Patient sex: M
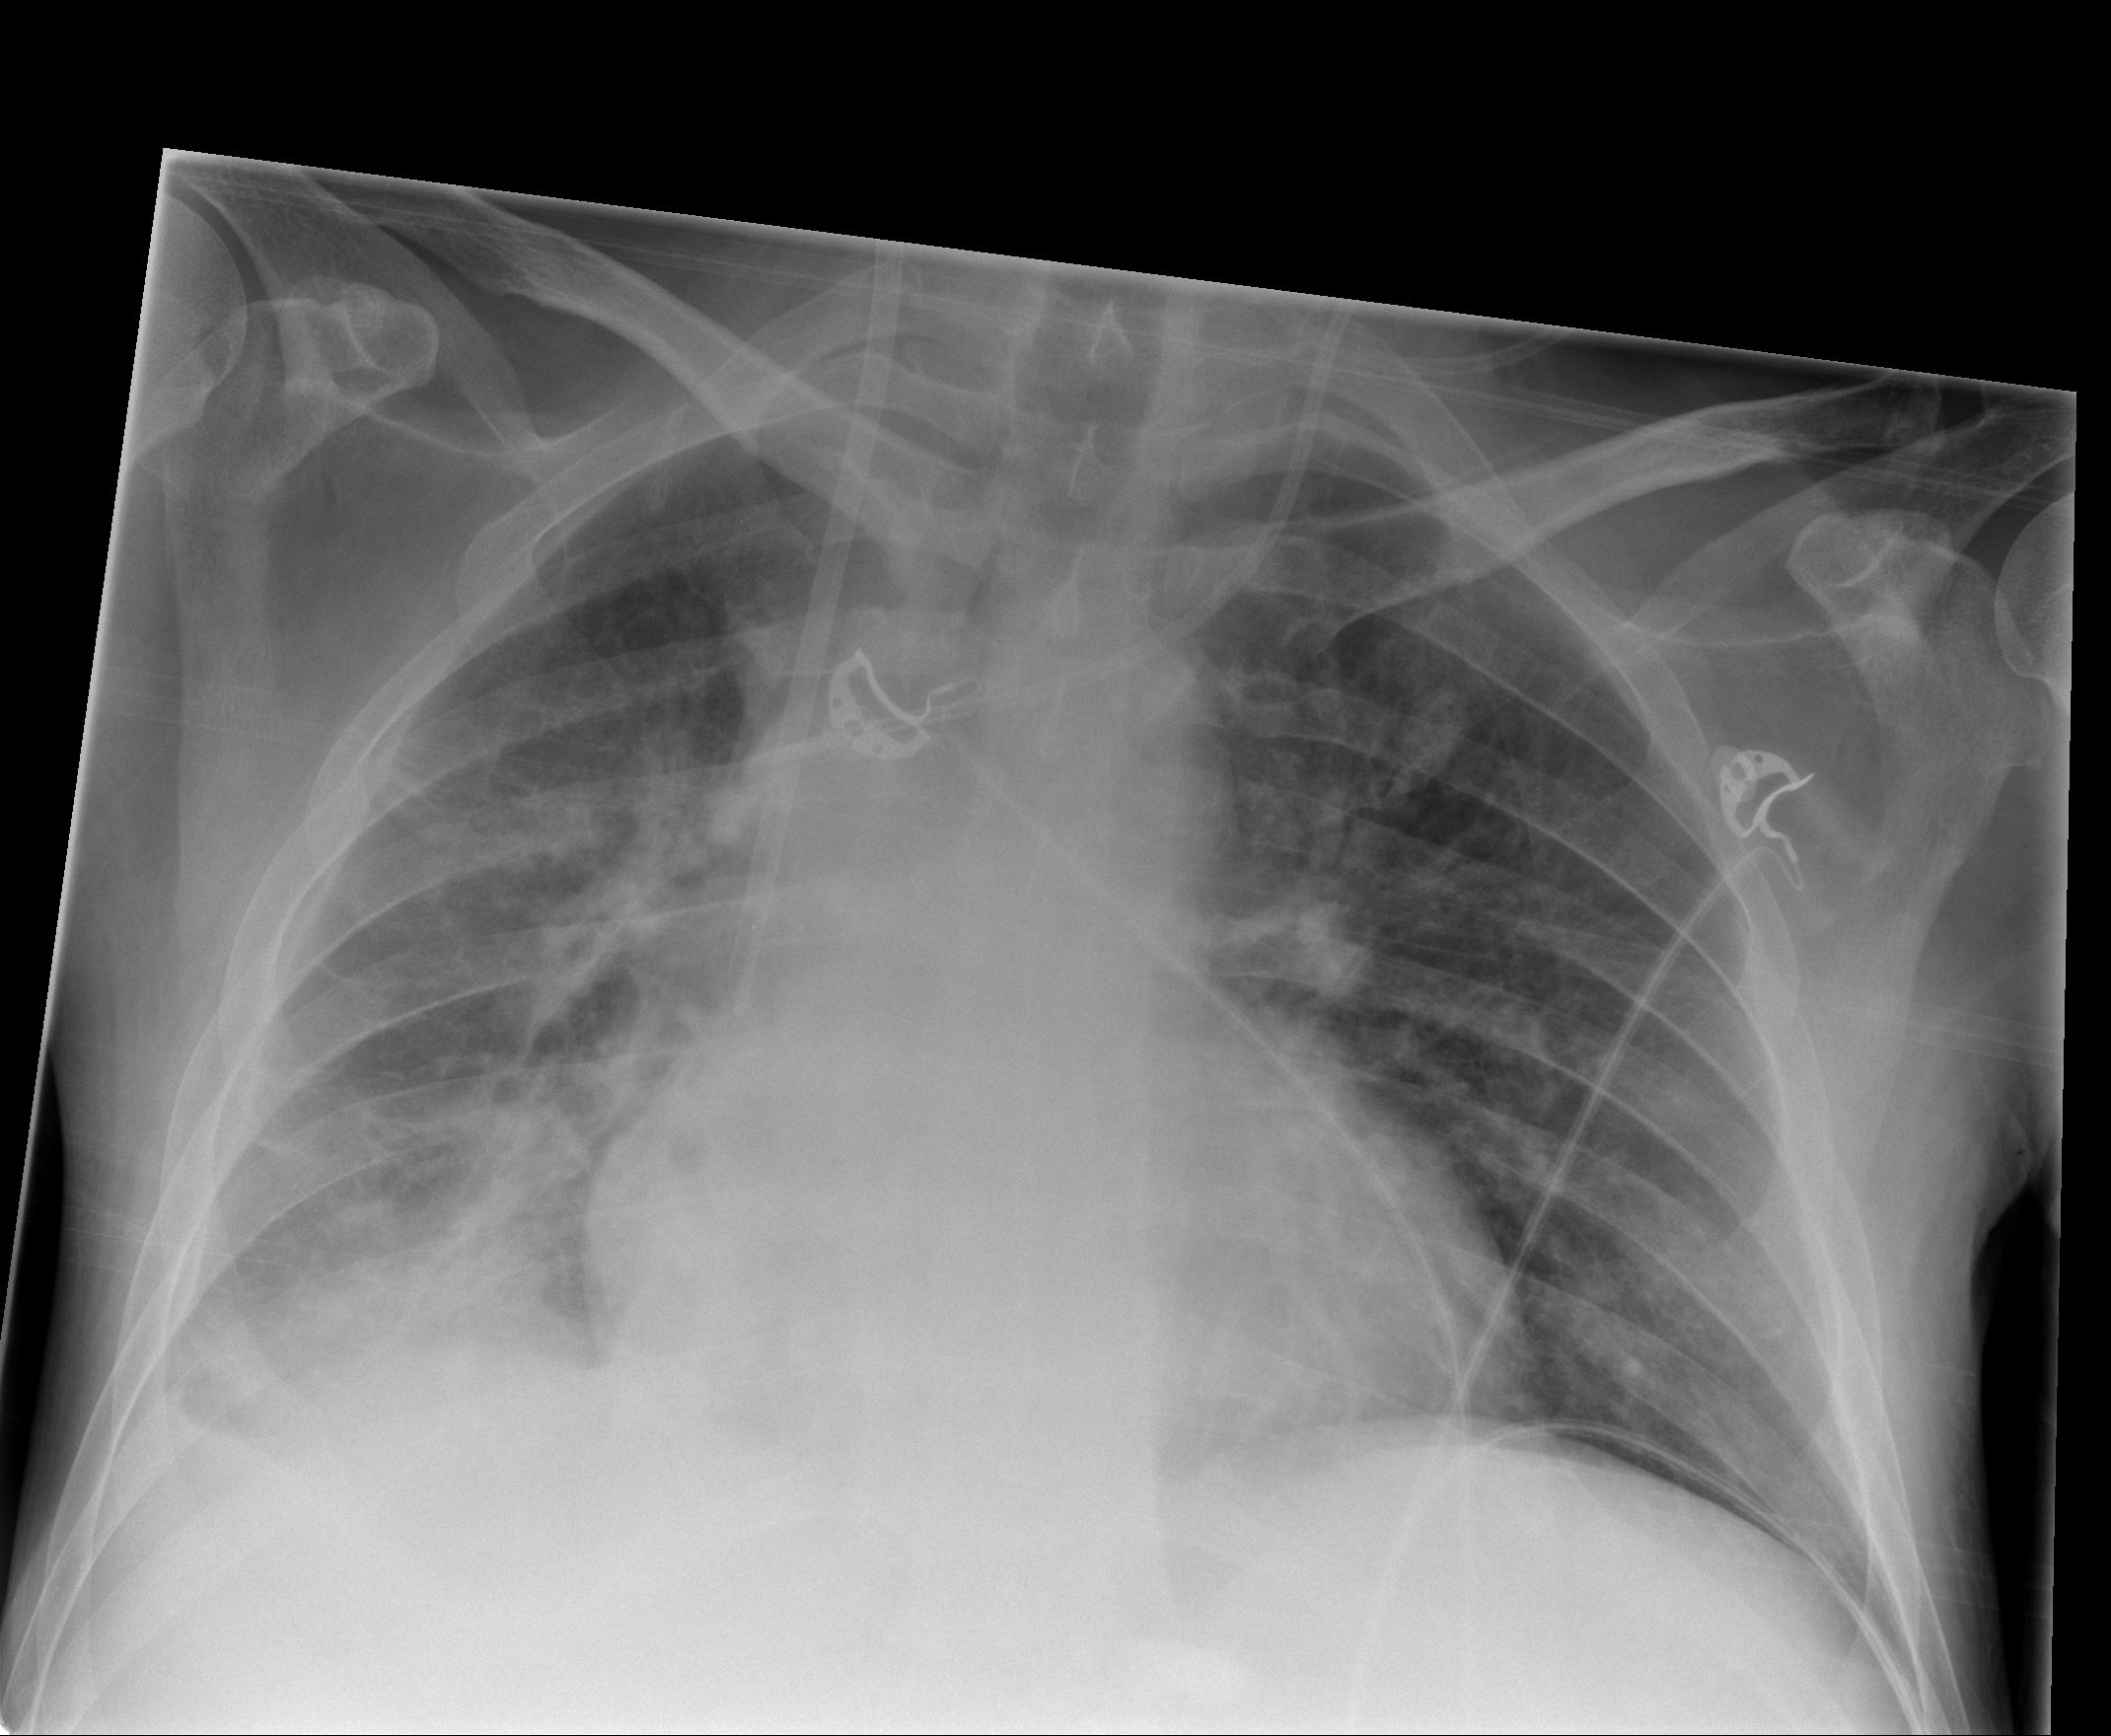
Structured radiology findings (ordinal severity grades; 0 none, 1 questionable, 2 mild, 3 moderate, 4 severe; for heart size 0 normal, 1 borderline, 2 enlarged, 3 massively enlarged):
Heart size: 2
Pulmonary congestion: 2
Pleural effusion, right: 2
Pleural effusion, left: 0
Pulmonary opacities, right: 3
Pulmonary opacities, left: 0
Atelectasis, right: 3
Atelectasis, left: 0